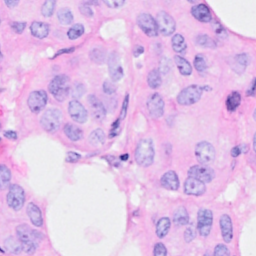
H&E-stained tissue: Breast